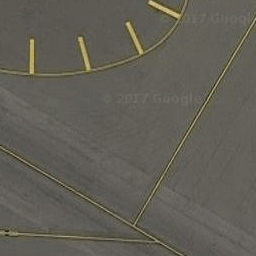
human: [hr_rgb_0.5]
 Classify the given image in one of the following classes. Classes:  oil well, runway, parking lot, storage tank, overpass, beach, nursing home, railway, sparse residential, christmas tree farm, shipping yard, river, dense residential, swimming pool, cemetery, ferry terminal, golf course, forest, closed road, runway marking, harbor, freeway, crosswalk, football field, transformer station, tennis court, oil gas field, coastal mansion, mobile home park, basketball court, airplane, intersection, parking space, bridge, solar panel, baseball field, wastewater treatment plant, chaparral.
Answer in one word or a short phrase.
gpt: runway marking